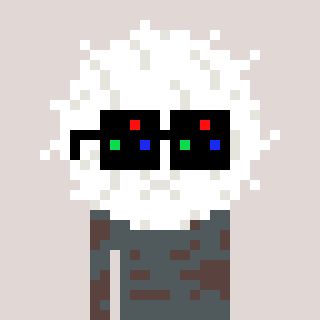
a pixel art character with square black sunglasses, a cottonball-shaped head and a darkbrown-colored body on a warm background